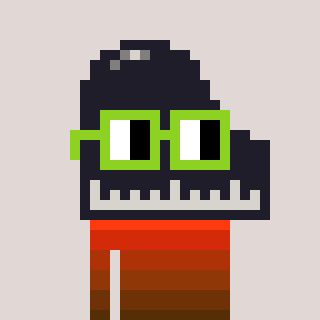
a pixel art character with square light green glasses, a piano-shaped head and a grayscale-colored body on a warm background